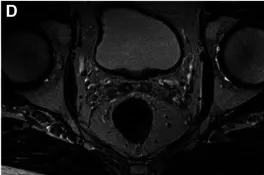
June 2020.
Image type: radiology (mri)